Aerial crown-view tile of a tropical tree (Barro Colorado Island, Panama), acquired 20240611:
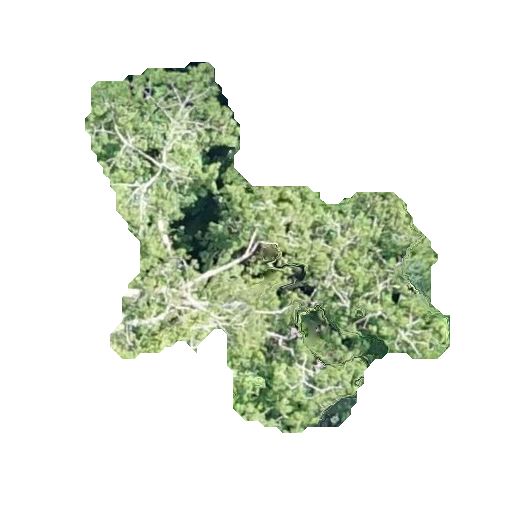
Species: Ceiba pentandra
GBIF accepted scientific name: Ceiba pentandra
Crown area: 115.186 m²